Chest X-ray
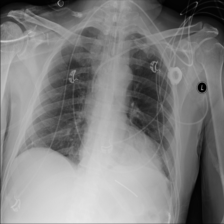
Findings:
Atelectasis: negative
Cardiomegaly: negative
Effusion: negative
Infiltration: positive
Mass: negative
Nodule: negative
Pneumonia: negative
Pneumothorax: negative
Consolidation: negative
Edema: negative
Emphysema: negative
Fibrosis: negative
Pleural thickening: negative
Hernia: negative